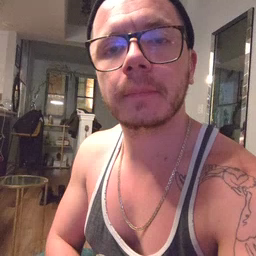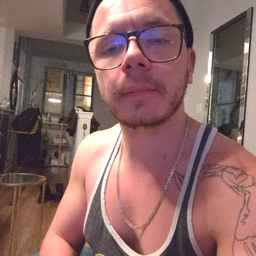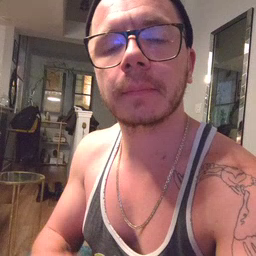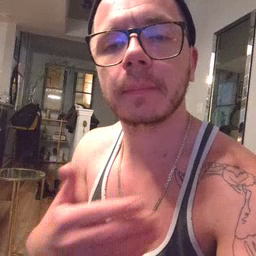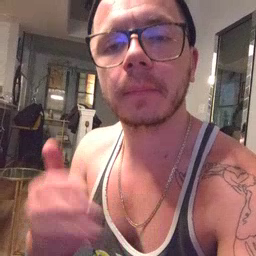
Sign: puppy